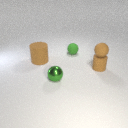
small green metal sphere to the left of small green rubber sphere